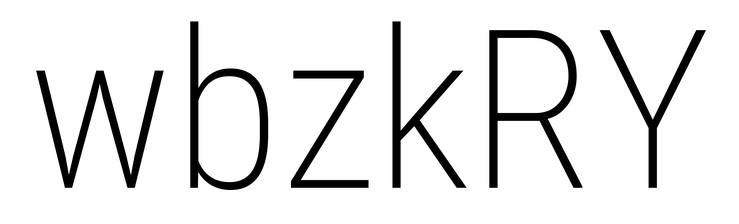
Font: Roboto_Condensed_ExtraLight